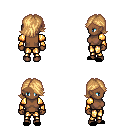
a pixel art fantasy rpg character, female body template, human, dark skin, gold arm armor, gold greaves, light blonde swoop hairstyle, black slippers, four views (front, back, left, right), 2x2 character sprite sheet, small pixel art, hard edges, no anti-aliasing